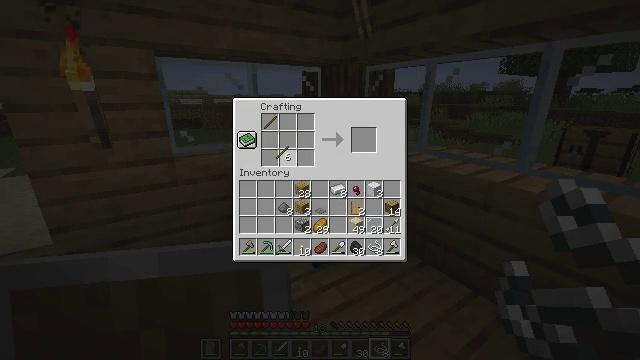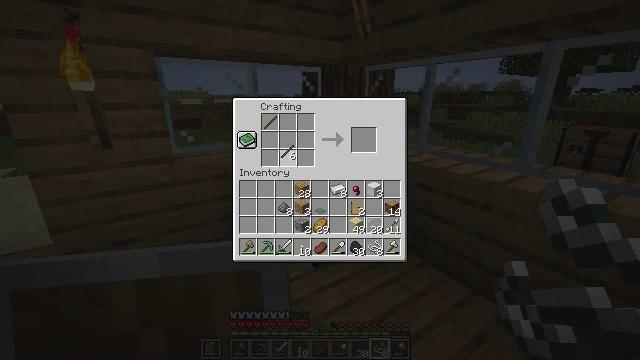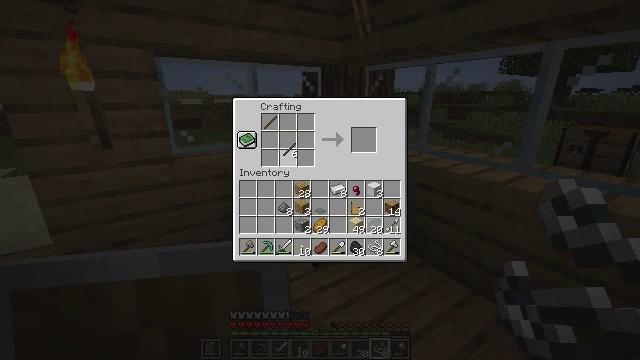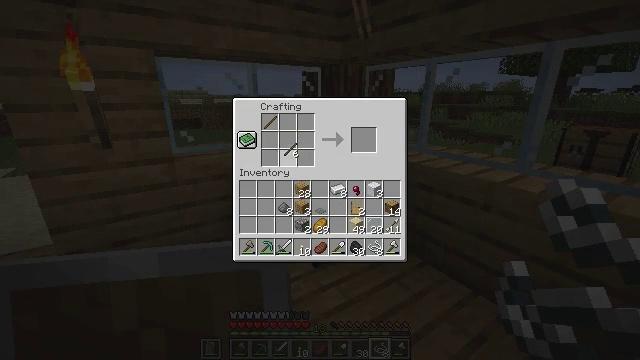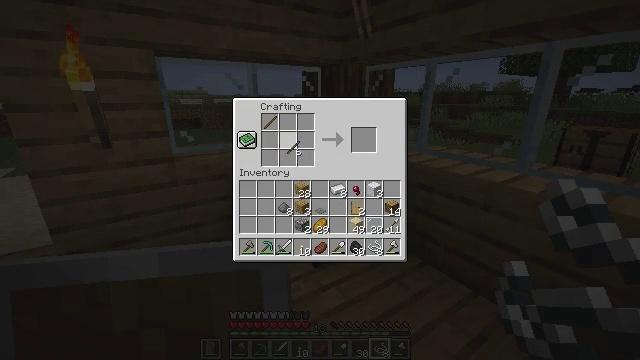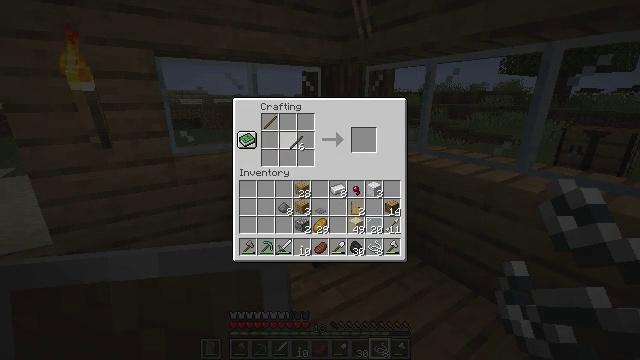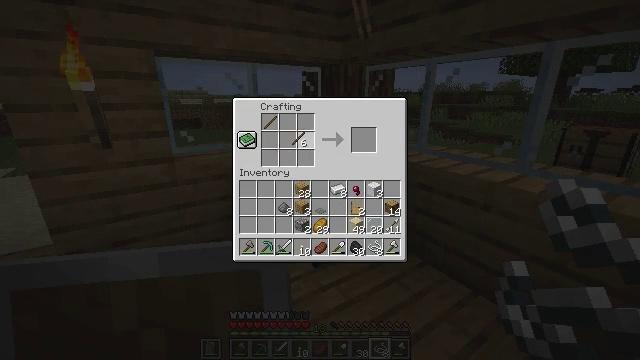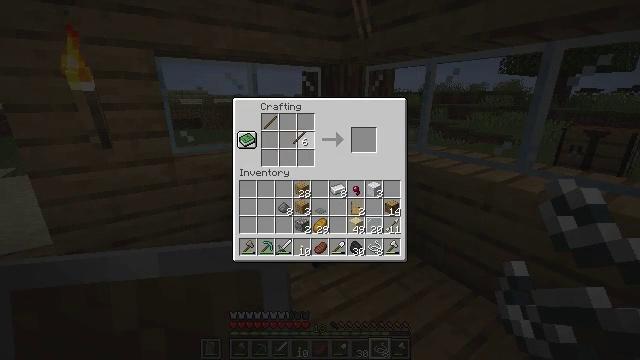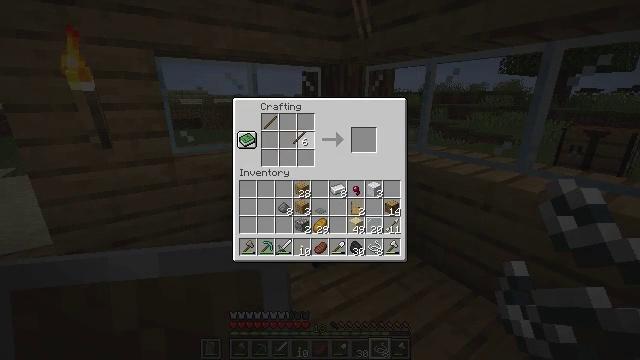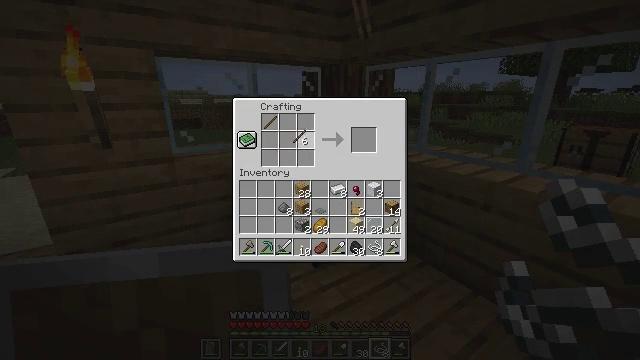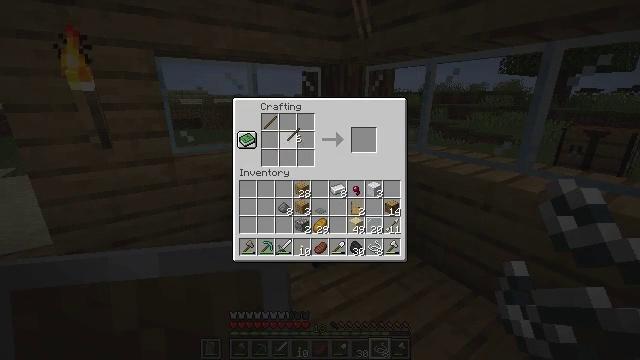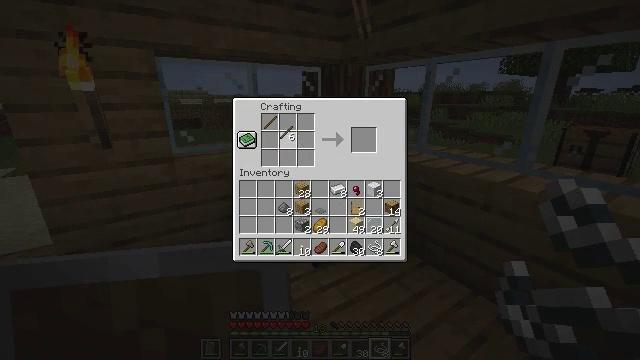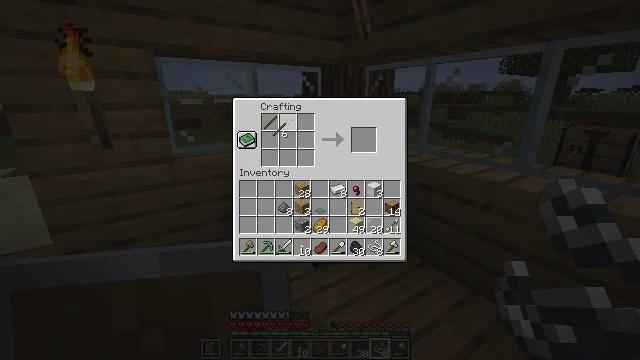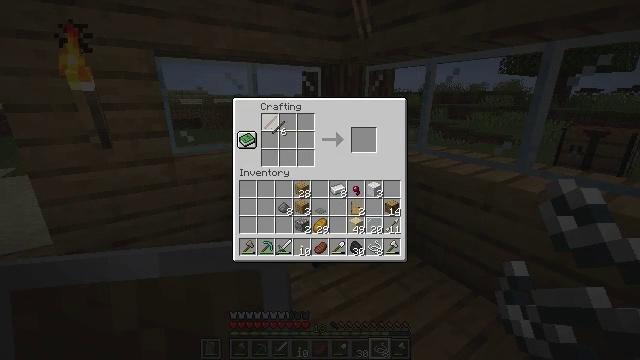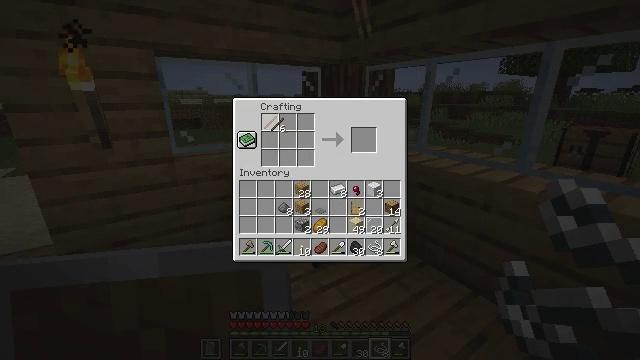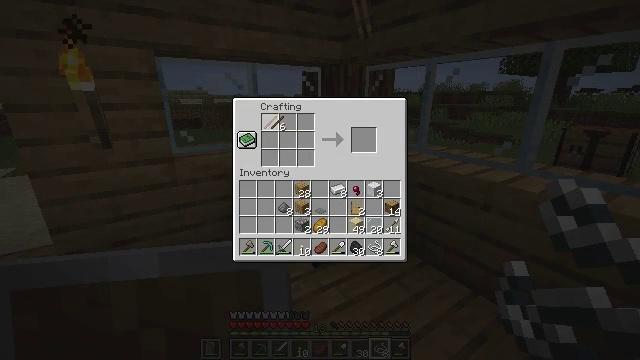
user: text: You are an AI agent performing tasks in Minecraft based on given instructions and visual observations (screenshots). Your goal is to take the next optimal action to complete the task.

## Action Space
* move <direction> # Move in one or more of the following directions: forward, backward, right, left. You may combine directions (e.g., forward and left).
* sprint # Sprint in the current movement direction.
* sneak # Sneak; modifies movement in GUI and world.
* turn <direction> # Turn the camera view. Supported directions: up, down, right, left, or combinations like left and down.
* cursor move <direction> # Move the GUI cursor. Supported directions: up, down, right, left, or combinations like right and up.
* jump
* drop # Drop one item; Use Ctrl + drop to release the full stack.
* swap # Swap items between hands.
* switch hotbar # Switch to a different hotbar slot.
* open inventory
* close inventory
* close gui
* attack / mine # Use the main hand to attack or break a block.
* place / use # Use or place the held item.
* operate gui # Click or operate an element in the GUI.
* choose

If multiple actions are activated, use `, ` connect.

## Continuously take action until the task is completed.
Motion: motion action
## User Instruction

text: Make a bow at the crafting table.
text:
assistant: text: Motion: no_op
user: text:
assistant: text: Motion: no_op
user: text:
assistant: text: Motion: no_op
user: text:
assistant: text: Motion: no_op
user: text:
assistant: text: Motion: no_op
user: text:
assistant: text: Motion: no_op
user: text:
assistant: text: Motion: no_op
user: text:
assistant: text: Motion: no_op
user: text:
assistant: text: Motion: no_op
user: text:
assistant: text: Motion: no_op
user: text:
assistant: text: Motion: cursor move left
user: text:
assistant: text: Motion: no_op
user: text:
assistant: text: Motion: no_op
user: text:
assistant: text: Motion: no_op
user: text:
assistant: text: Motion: no_op
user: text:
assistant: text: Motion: operate gui
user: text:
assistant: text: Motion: operate gui
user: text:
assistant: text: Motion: no_op
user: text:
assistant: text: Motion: no_op
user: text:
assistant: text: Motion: no_op
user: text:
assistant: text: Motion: no_op
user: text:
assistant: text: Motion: operate gui
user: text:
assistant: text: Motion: operate gui
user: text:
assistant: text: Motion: operate gui
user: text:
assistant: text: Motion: no_op
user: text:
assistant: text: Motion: no_op
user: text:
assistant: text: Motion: no_op
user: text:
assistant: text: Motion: no_op
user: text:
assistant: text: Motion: no_op
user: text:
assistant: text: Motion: no_op